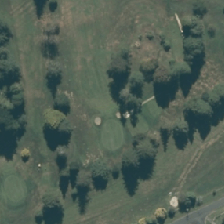
Land cover: urban_parkland